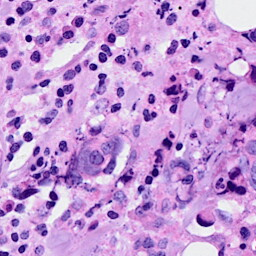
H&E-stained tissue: Breast